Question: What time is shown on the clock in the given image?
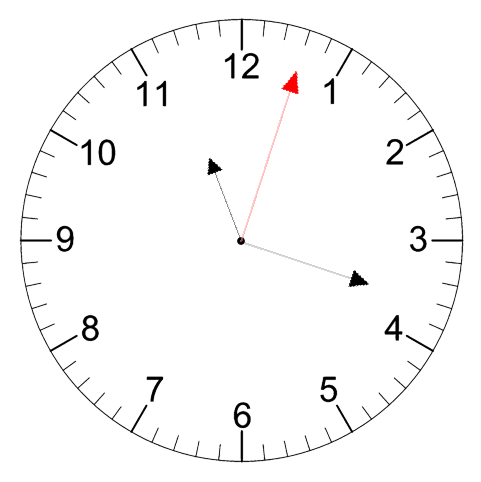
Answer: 11:18:03